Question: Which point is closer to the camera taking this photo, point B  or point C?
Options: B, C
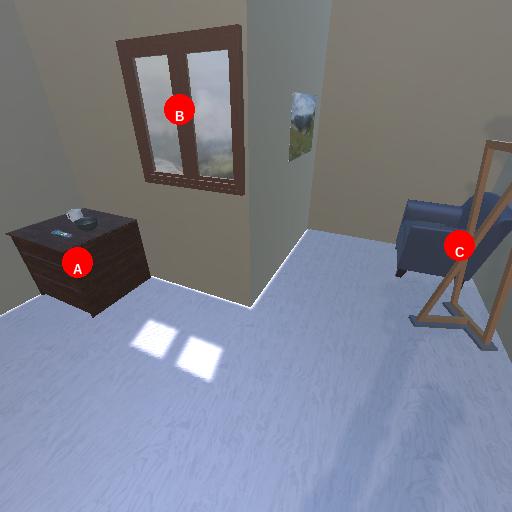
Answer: B